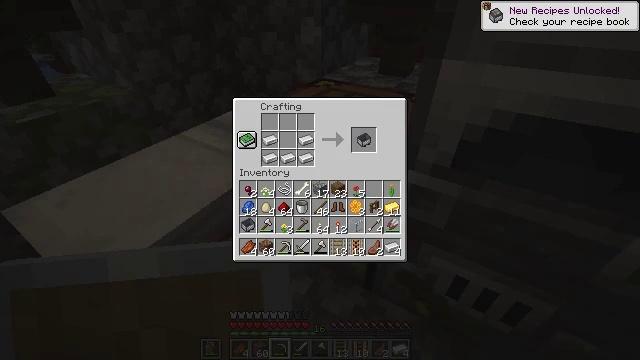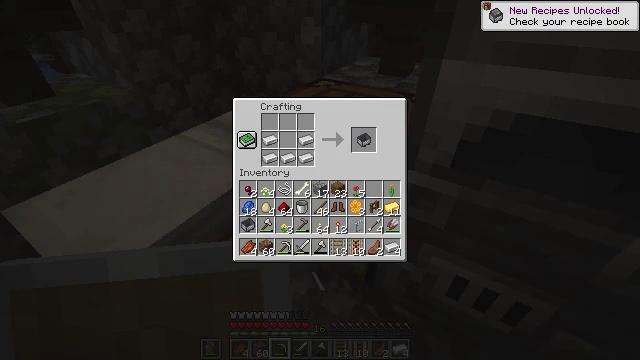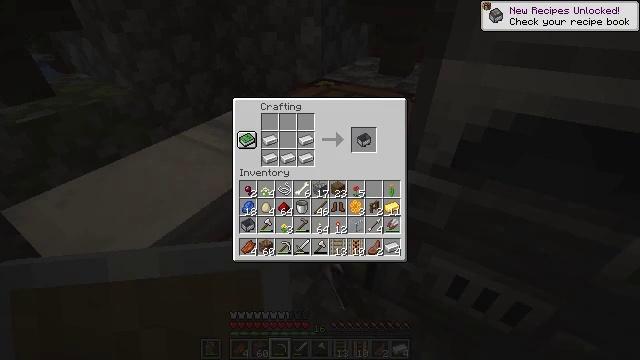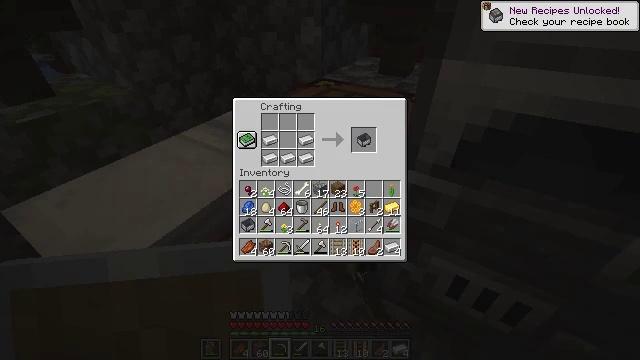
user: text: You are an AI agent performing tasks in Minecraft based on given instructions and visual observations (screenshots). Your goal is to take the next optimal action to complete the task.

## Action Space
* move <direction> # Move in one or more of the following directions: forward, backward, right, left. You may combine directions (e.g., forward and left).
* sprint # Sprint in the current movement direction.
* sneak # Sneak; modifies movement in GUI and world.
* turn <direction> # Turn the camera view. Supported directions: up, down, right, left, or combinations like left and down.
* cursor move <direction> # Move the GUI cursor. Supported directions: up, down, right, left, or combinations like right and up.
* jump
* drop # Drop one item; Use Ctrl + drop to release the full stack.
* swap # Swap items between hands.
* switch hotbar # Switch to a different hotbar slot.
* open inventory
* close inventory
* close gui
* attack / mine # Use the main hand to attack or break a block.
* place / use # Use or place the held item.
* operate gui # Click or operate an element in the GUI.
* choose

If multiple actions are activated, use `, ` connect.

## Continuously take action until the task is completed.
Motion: motion action
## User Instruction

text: Drop a cornflower.
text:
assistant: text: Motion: no_op
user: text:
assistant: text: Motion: no_op
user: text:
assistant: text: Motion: no_op
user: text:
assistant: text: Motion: no_op